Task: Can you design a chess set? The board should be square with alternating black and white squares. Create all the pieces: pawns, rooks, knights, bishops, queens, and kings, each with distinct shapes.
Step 5112:
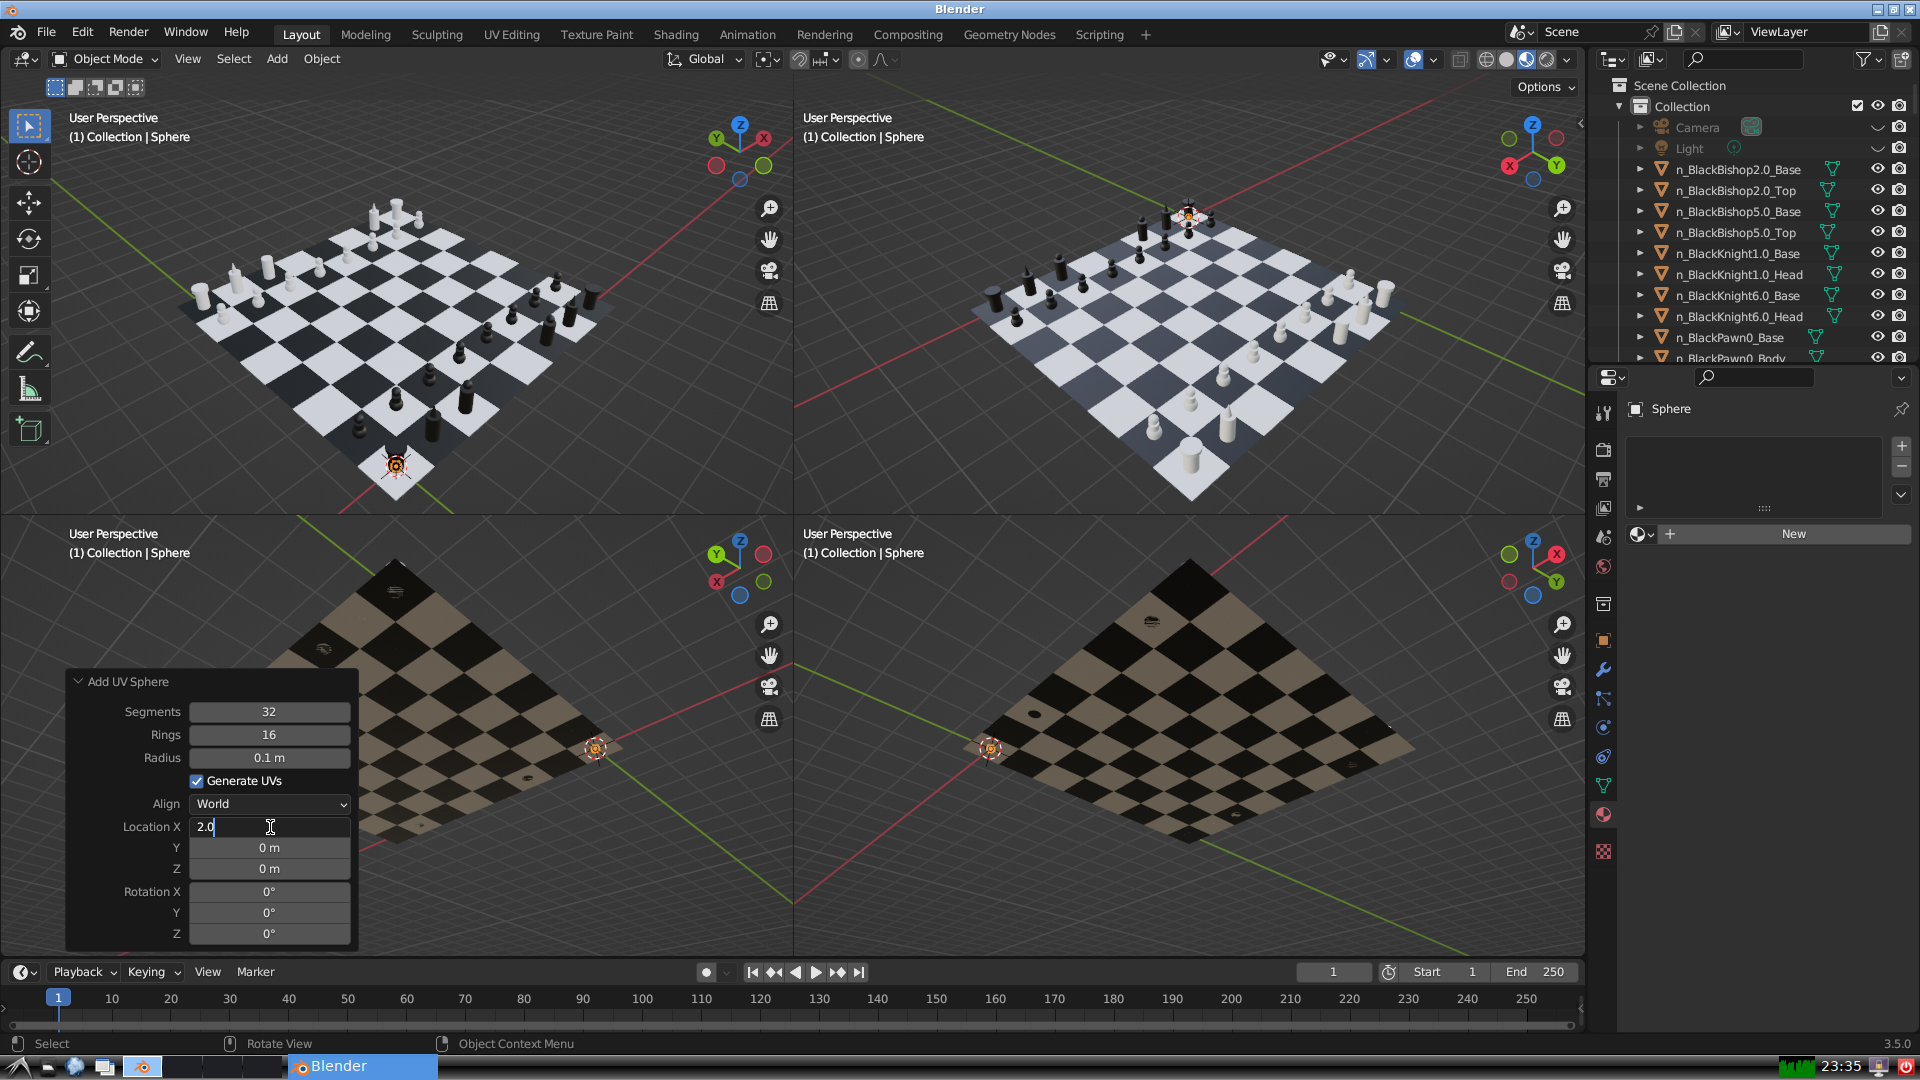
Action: {"key_press": ['Return']}